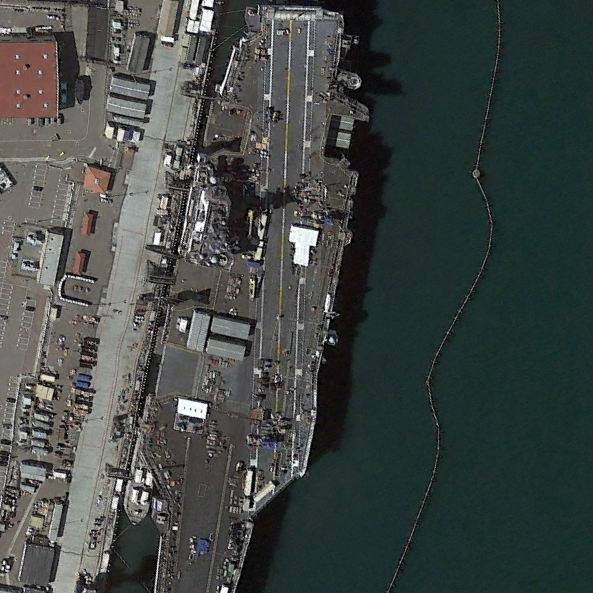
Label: Nimitz-class_aircraft_carrier